Aerial crown-view tile of a tropical tree (Barro Colorado Island, Panama), acquired 20241112:
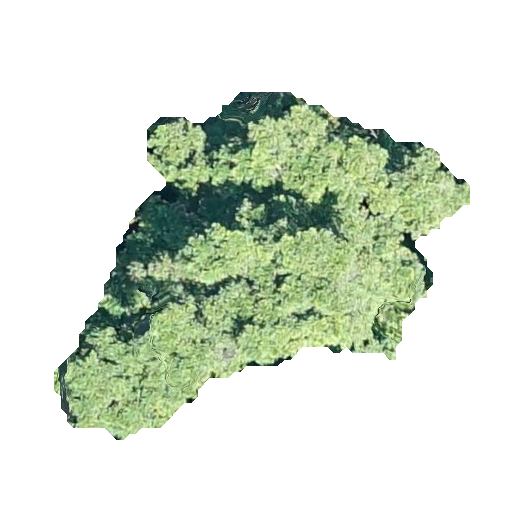
Species: Terminalia oblonga
GBIF accepted scientific name: Terminalia oblonga
Crown area: 129.057 m²